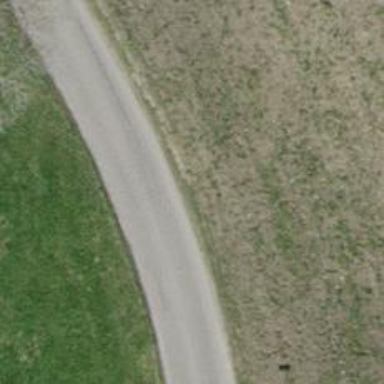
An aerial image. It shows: Unclassified road with asphalt surface.